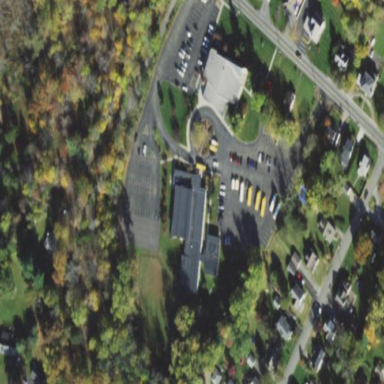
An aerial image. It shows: School.